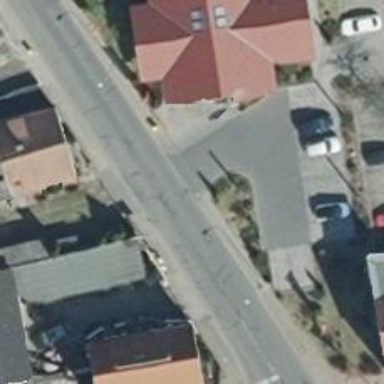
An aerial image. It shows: Sidewalk.